Interaction volume radius: 5 \u00c5
Interaction volume height: 30 \u00c5
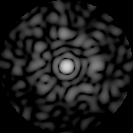
Disorder parameter: 0.8525